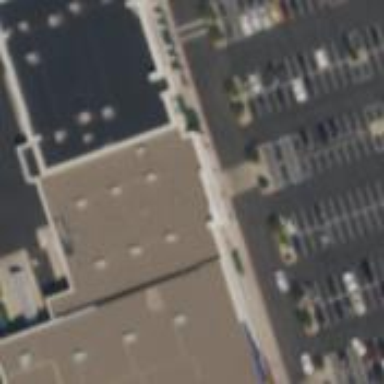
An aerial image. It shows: Building.